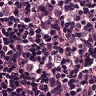
Metastatic tissue present: yes